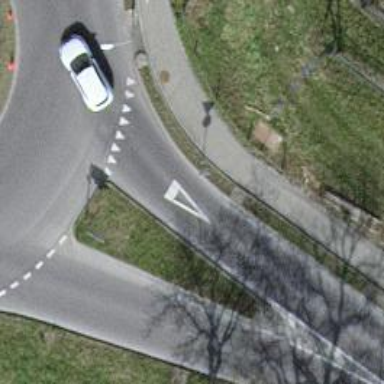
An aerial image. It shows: Asphalt sidewalk and cycleway. Both the sidewalk and cycleway have asphalt surfaces.